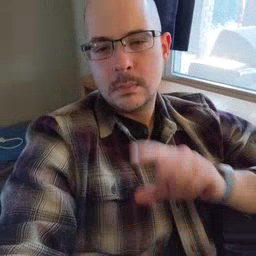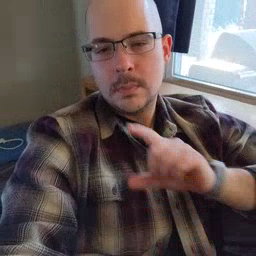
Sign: snow